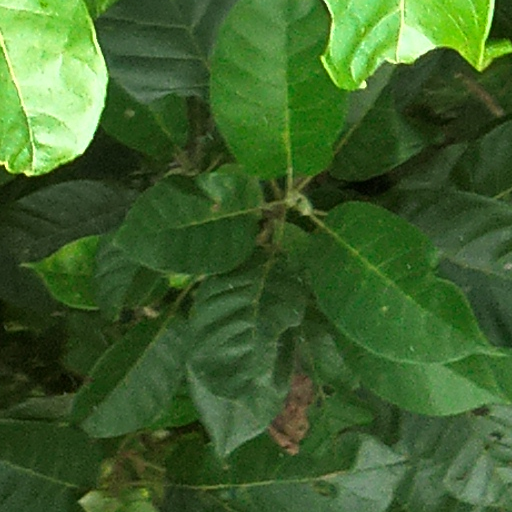
Species: Hieronyma alchorneoides
GBIF accepted scientific name: Hieronyma alchorneoides
Crown area (m\u00b2): 129.735